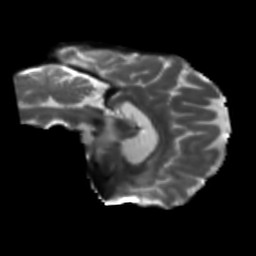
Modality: T2w
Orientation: sagittal
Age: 46
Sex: male
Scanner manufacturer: siemens
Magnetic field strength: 3 T
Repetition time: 5.25 s
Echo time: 0.08 s